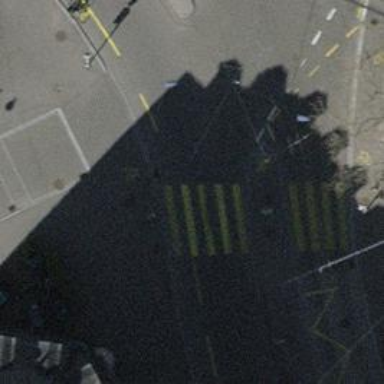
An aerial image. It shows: Zebra crossing controlled by traffic signals with zebra markings.